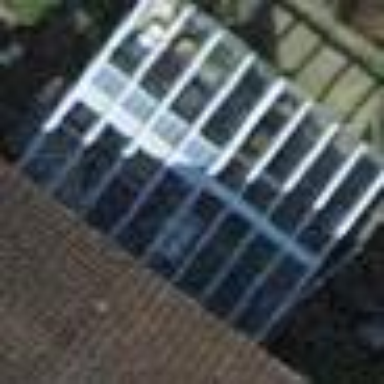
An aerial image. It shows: Building.